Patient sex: F
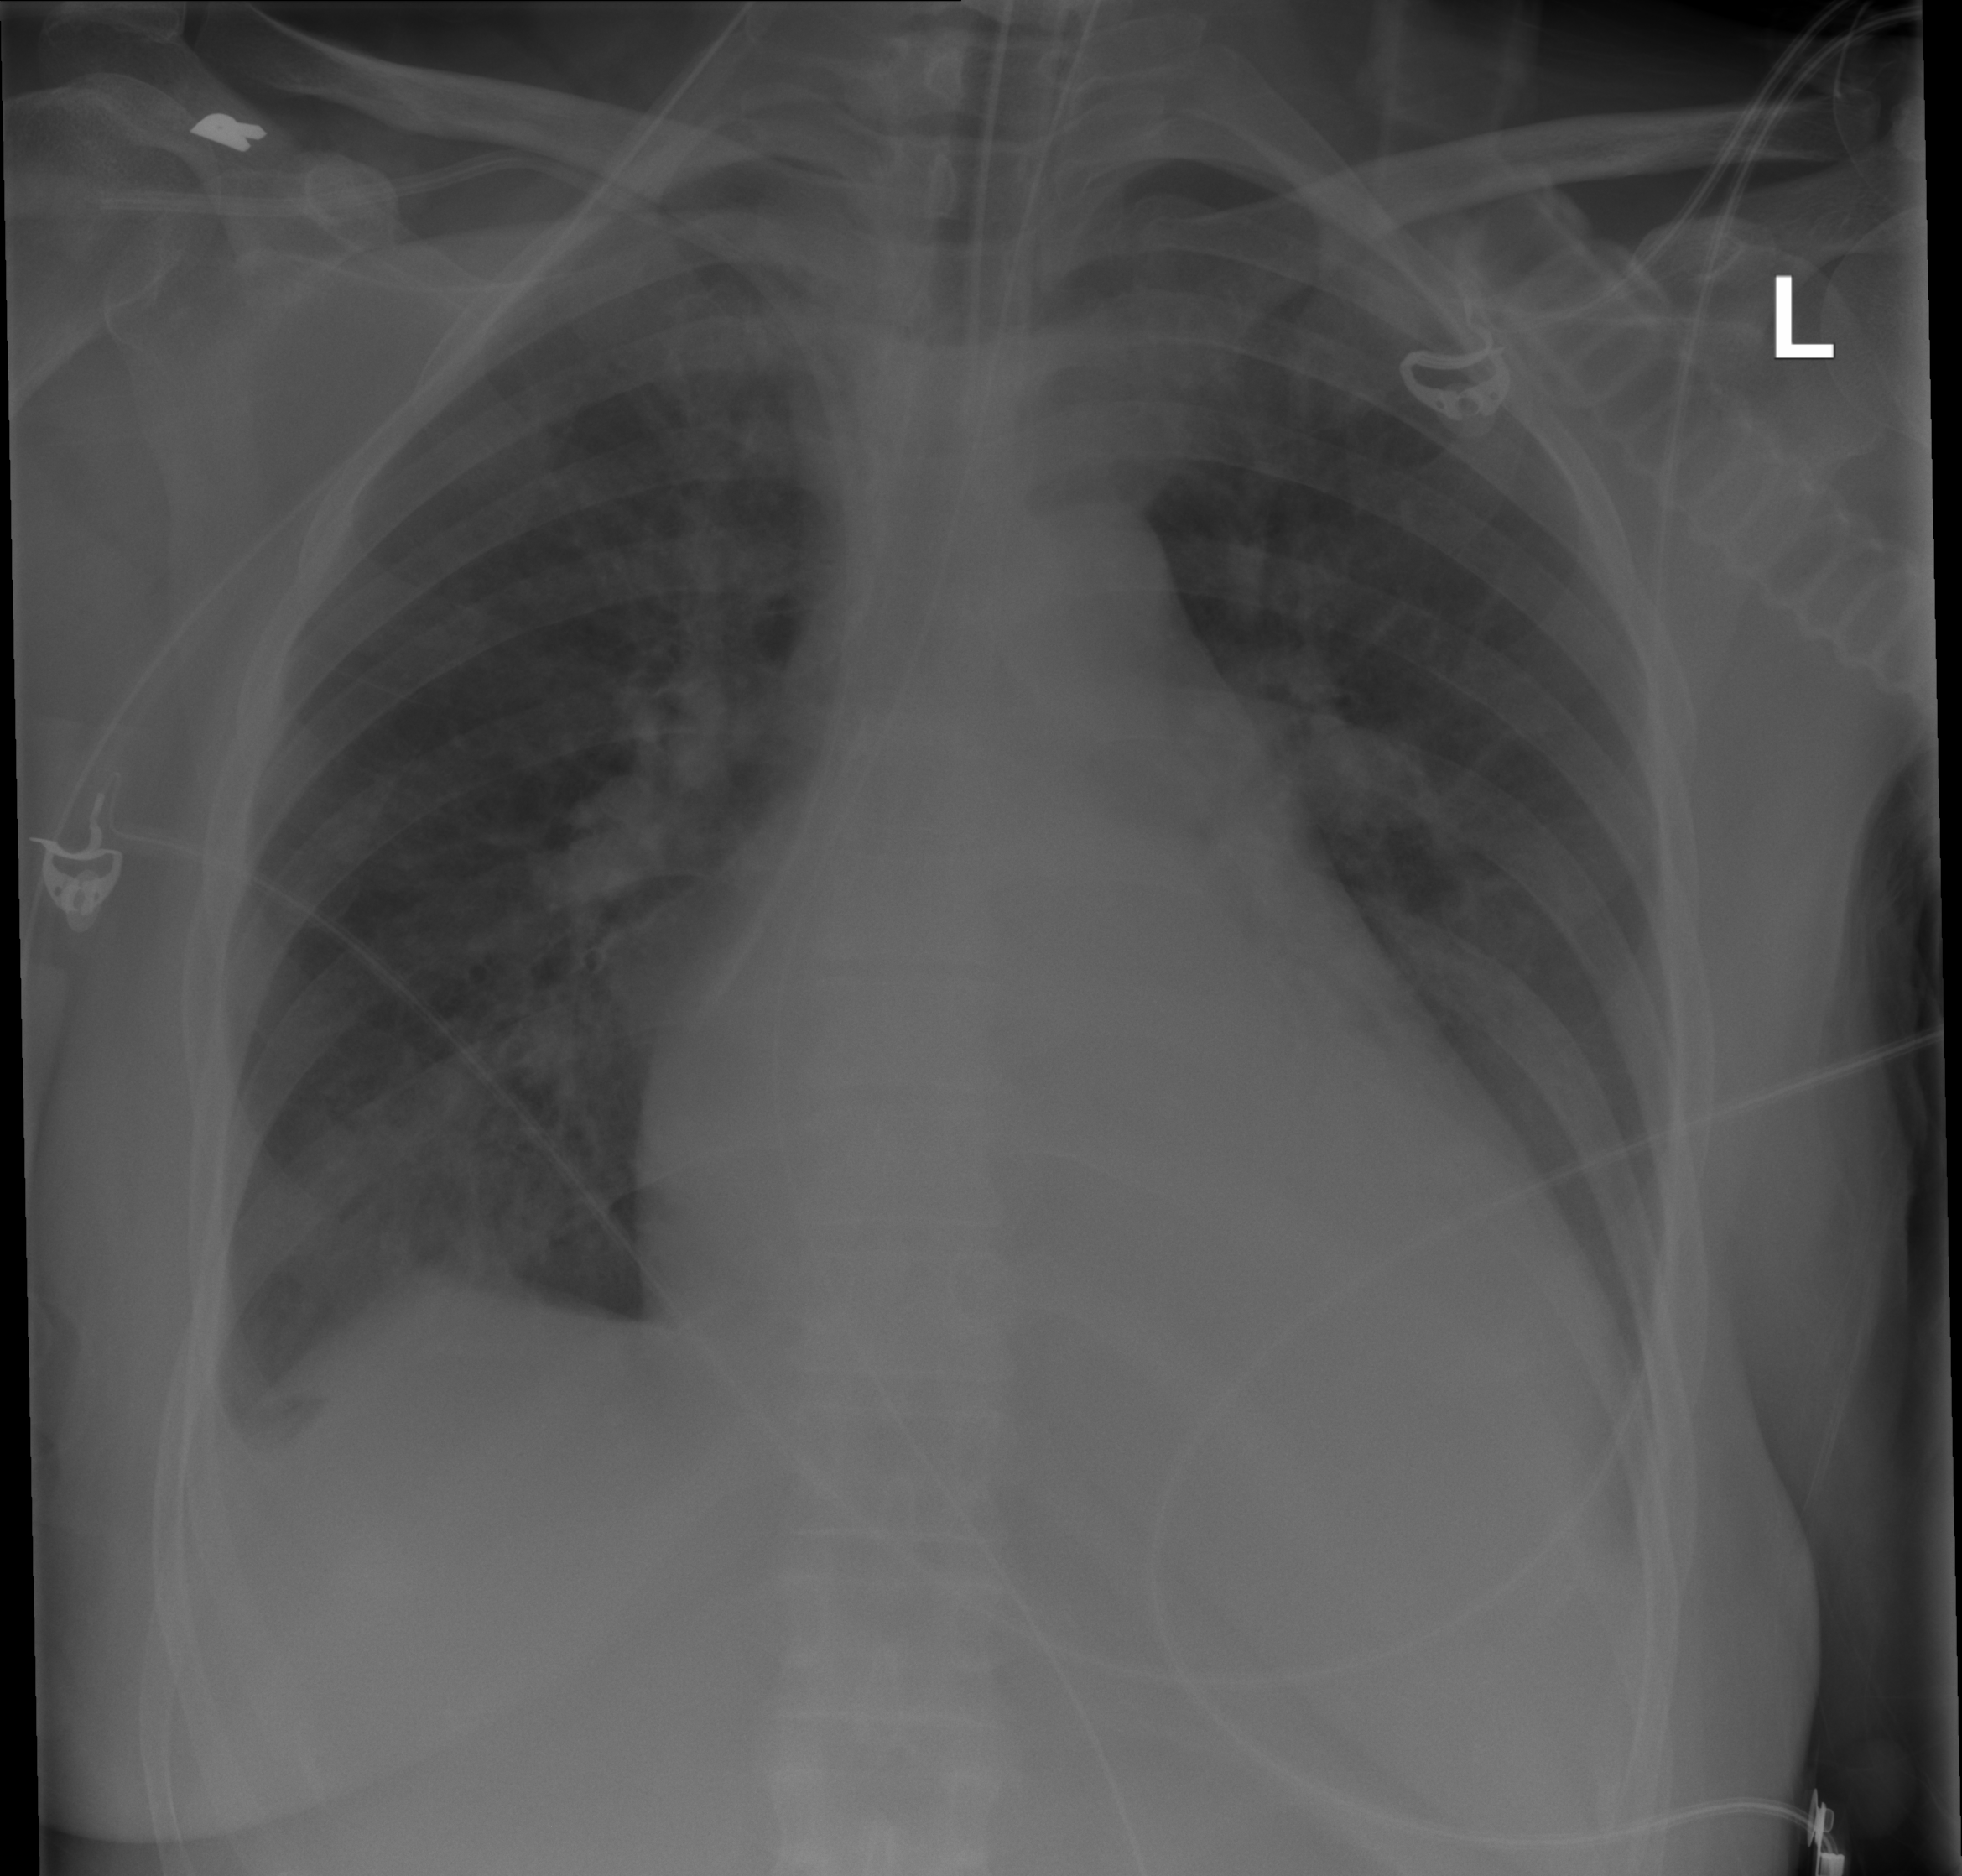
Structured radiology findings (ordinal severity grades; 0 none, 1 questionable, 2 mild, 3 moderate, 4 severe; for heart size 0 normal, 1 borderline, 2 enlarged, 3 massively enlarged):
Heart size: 2
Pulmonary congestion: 1
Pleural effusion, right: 1
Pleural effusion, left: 1
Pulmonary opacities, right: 1
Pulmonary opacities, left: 1
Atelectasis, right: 1
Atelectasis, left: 0